Question: I've built the Geolocation API into my webapp and all browsers are working fine. Except Safari 8 and 7.1. The browser keeps asking for permission after allowing or not allowing it and ends up in an infinite loop making the browser (tab) unusable. It's easily reproducible by just going to <URL> in Safari.
Is there any fix for this or is this just a bug in Safari?
I searched but couldn't find anything related.

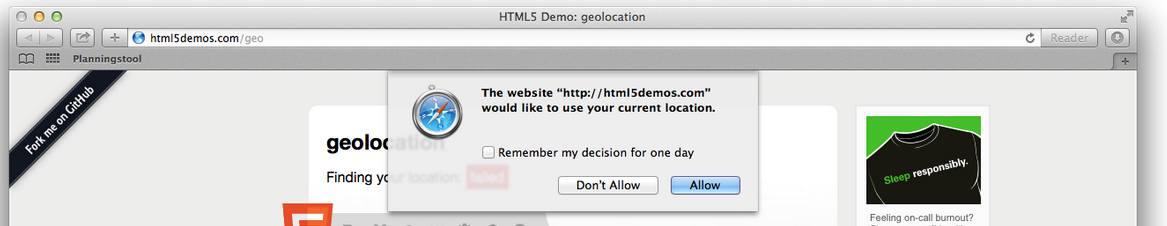
Answer: Our team saw this too. At first we thought we might have been stuck inside some kind of loop that the other browsers ignored, so we instrumented the code and confirmed that the call was only happening once. We suspended JavaScript by forcing a breakpoint and the alerts kept coming (and coming, and coming...). At this point we were pretty sure the issue was not in our code.
On a whim I placed the call to the GeoLocation API inside a 'setTimeout' (to allow the call stack to empty) and the problem went away. No idea why that would fix the issue. . .
Per request, I put up an example @ <URL>